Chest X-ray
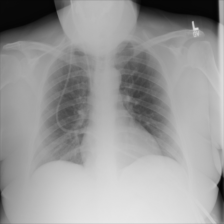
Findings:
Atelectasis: negative
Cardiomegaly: negative
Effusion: negative
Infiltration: negative
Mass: negative
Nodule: negative
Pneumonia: negative
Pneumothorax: negative
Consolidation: negative
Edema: negative
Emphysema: negative
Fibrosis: negative
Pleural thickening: negative
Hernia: negative